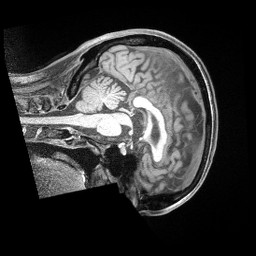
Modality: T1w
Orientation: sagittal
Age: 32
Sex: female
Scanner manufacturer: siemens
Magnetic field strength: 3 T
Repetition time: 2 s
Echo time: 0.00211 s